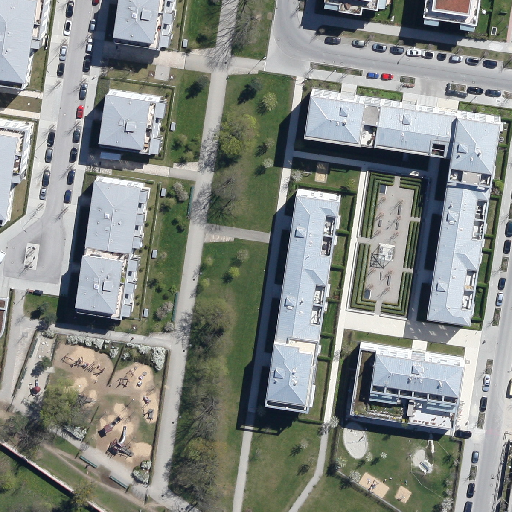
Referring expression: car in the parking area